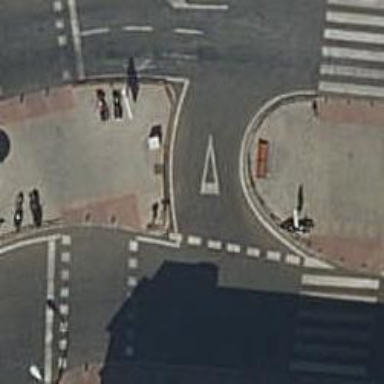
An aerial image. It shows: Uncontrolled zebra crossing on the road.